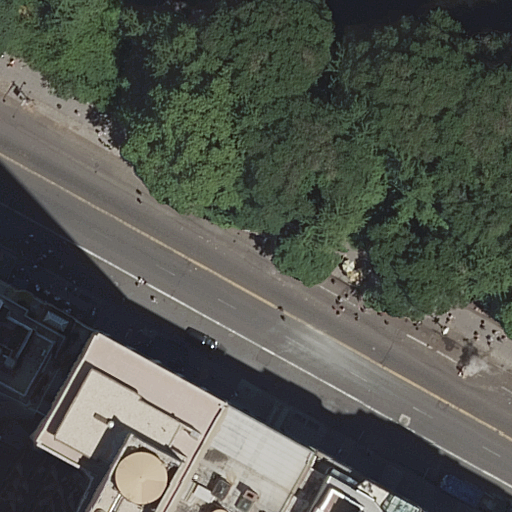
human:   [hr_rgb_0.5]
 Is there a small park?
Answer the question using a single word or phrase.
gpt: no

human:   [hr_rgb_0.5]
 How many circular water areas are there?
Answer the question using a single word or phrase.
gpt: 0

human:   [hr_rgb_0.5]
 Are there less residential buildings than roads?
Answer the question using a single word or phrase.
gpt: no

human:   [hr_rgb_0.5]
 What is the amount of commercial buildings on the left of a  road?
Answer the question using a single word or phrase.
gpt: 0

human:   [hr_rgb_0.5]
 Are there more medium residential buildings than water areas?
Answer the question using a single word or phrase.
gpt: no

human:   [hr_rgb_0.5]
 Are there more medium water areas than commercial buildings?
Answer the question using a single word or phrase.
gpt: yes

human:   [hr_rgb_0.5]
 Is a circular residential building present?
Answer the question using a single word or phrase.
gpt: no

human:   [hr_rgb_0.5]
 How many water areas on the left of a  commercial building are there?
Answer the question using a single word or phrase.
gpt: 0

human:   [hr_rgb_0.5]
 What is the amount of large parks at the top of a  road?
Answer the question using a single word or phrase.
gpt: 1

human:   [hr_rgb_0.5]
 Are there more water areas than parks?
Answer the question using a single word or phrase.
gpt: no

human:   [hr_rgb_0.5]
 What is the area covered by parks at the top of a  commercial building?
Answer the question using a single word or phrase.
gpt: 0m2

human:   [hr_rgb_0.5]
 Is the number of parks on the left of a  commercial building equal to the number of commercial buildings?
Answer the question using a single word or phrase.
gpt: yes

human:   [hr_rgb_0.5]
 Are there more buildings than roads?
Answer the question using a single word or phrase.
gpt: yes

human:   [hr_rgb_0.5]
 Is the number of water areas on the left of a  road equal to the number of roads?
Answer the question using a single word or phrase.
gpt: no

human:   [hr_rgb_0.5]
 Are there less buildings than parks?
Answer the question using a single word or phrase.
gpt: no

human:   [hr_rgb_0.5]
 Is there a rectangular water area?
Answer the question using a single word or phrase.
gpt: yes

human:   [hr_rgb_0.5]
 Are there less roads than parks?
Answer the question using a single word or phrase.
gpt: no

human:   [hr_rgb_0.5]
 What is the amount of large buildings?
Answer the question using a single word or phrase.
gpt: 3

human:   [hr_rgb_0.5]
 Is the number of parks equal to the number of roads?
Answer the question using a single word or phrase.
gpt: no

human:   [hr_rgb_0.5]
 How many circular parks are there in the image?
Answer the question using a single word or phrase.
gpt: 0

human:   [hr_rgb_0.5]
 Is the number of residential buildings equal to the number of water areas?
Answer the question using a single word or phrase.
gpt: no

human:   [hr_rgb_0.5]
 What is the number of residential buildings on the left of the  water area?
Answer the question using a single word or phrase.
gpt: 2

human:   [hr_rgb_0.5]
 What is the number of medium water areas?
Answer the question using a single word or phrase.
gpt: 1

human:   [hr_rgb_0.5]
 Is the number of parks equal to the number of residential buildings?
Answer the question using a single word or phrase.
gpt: no

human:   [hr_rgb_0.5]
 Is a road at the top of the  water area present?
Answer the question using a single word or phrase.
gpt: no

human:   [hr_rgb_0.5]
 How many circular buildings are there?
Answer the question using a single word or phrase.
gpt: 0

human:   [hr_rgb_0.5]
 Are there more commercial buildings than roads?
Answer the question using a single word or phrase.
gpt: no

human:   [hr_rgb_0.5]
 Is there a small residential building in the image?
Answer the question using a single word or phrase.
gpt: no

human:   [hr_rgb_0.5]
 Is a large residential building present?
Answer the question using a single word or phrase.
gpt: yes

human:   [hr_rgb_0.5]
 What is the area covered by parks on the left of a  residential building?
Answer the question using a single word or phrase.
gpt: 10625m2

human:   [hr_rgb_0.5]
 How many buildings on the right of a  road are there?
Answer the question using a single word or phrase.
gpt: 0

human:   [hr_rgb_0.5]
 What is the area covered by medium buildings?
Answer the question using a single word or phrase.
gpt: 222m2

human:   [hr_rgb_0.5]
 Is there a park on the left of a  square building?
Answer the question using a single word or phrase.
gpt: no

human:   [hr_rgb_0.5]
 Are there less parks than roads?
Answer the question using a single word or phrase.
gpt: yes

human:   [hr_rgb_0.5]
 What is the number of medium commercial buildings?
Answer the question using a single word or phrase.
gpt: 0

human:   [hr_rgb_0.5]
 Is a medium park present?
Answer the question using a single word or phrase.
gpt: no